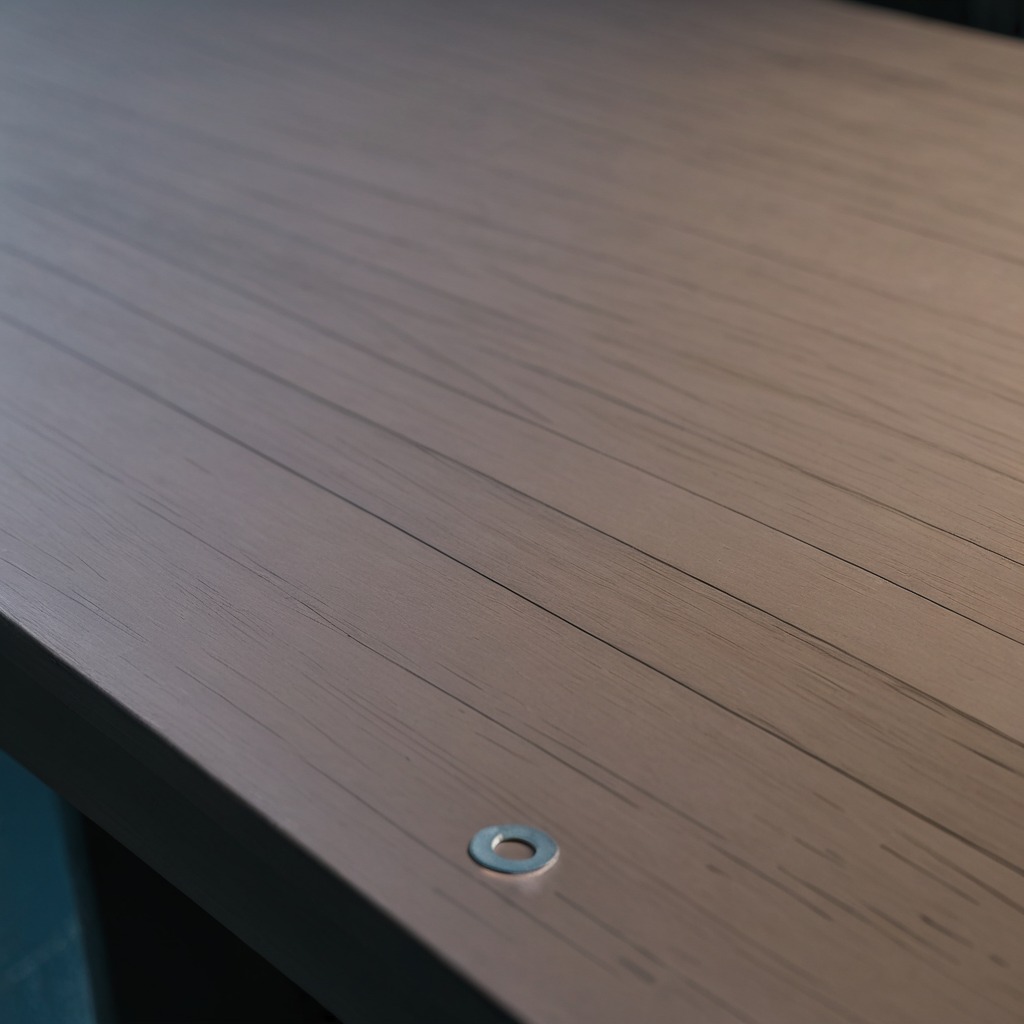
A flat metal washer lying on the old table with faint burn marks in a small garage at twilight